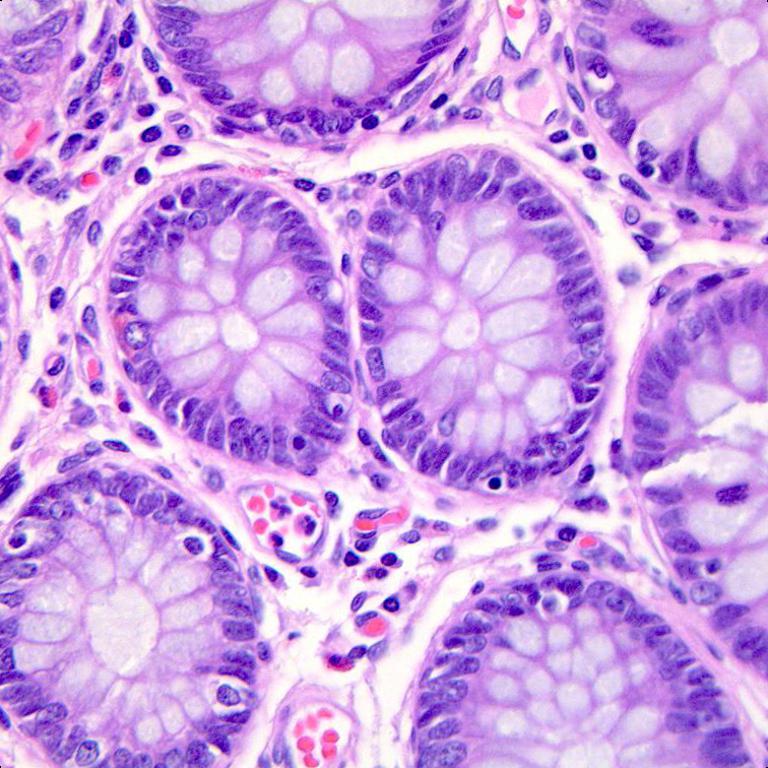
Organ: colon
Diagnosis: benign